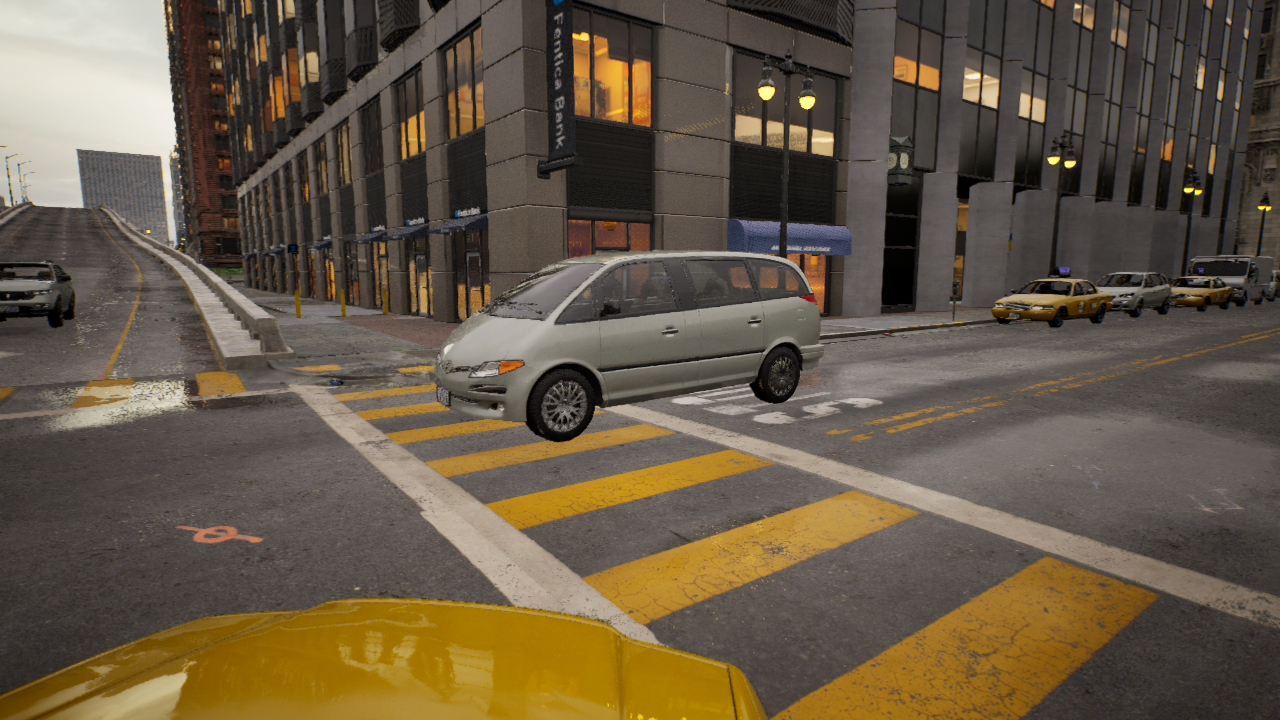
Venue: residential
Lighting: golden hour
Vehicle rig: minivan